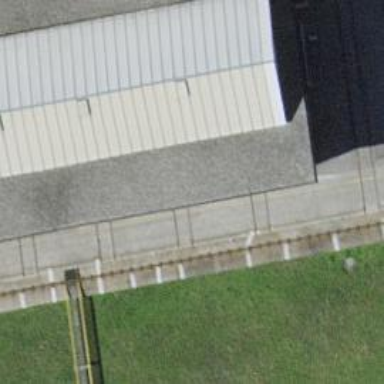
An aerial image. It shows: Narrow-gauge railway with one track passing through service yard.